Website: lowes
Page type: review-order
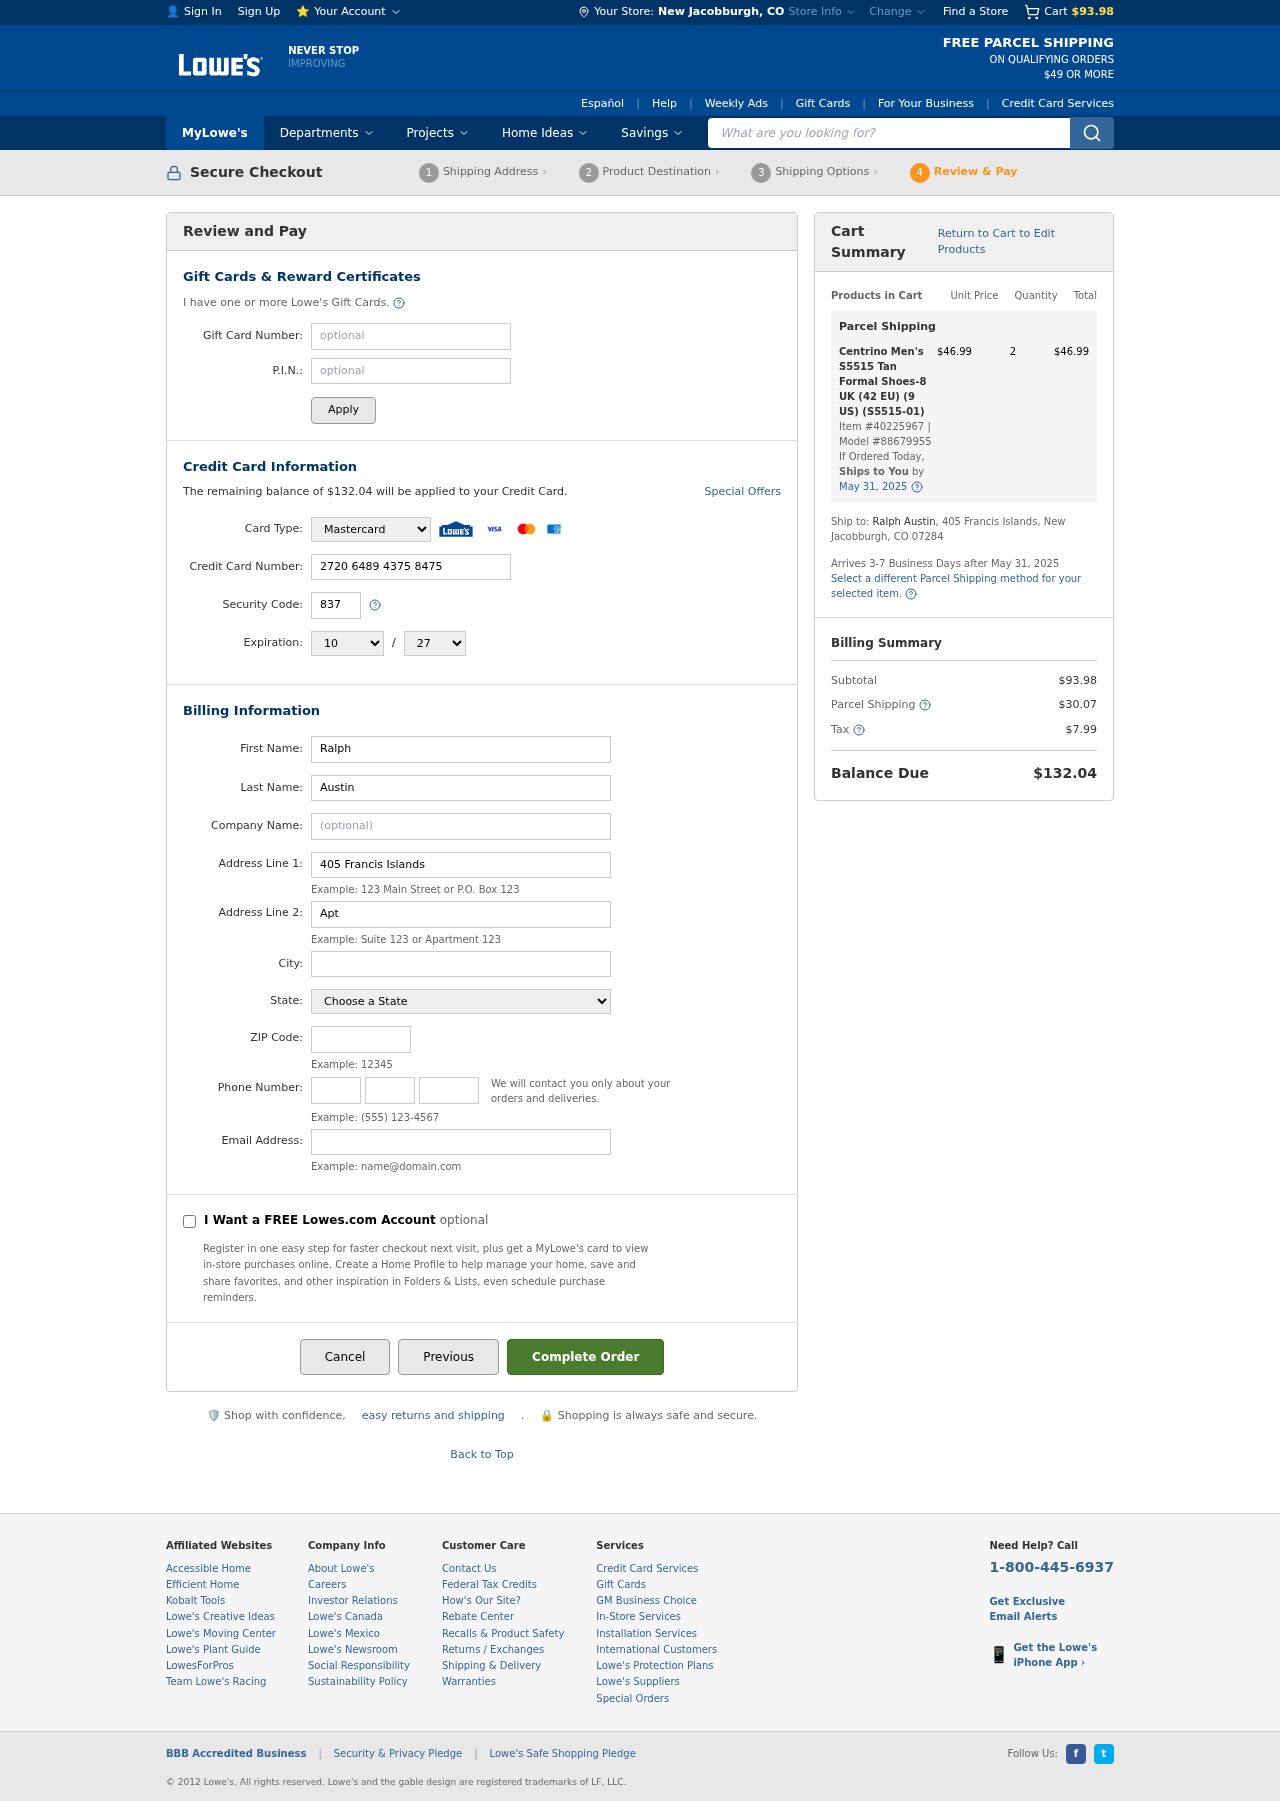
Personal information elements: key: PII_CARD_CVV
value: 837
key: PII_CARD_EXPIRY_MONTH
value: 10
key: PII_CARD_EXPIRY_YEAR
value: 27
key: PII_CARD_NUMBER
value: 2720 6489 4375 8475
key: PII_CARD_TYPE
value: Mastercard
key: PII_CITY
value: New Jacobburgh
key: PII_CITY_STATE
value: New Jacobburgh, CO
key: PII_EMAIL
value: raustin@hotmail.com
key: PII_FIRSTNAME
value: Ralph
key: PII_LASTNAME
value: Austin
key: PII_PHONE_AREA
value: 758
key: PII_PHONE_PREFIX
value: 880
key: PII_PHONE_SUFFIX
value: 9802
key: PII_POSTCODE
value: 07284
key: PII_STATE
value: Colorado
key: PII_STREET
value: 405 Francis Islands
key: PII_STREET2
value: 405 Francis Islands
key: PII_STREET2
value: Apt. 718
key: PII_FULLNAME2
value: Ralph Austin
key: PII_CITY_STATE_ZIP2
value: New Jacobburgh, CO 07284
Product elements: key: PRODUCT1_NAME
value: Centrino Men's S5515 Tan Formal Shoes-8 UK (42 EU) (9 US) (S5515-01)
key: PRODUCT1_PRICE
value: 46.99
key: PRODUCT1_QUANTITY
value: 2
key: PRODUCT1_ITEM_NUMBER
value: Item #40225967
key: PRODUCT1_MODEL_NUMBER
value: Model #88679955
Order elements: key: ORDER_SUBTOTAL
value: $93.98
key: ORDER_BALANCE_DUE
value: $132.04
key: ORDER_SHIPPING_DATE
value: May 31, 2025
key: ORDER_ITEM_TOTAL
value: $46.99
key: ORDER_SHIPPING_DATE2
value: May 31, 2025
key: ORDER_SHIPPING_COST
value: $30.07
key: ORDER_TAX
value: $7.99
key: ORDER_TOTAL
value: $132.04
Search elements: key: HEADER_SEARCH
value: What are you looking for?